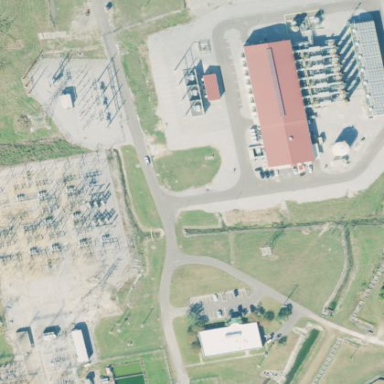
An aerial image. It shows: Gas-powered generator.